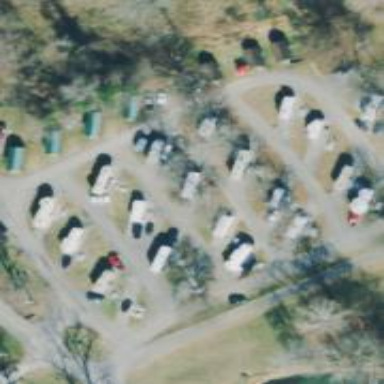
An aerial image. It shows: Caravan site with sanitary dump station available.